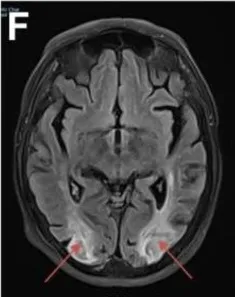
First brain imaging. (F) Fluid attenuation inversion recovery (FLAIR) images showing ischemic-like lesions in the occipital lobes.
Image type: radiology (mri)